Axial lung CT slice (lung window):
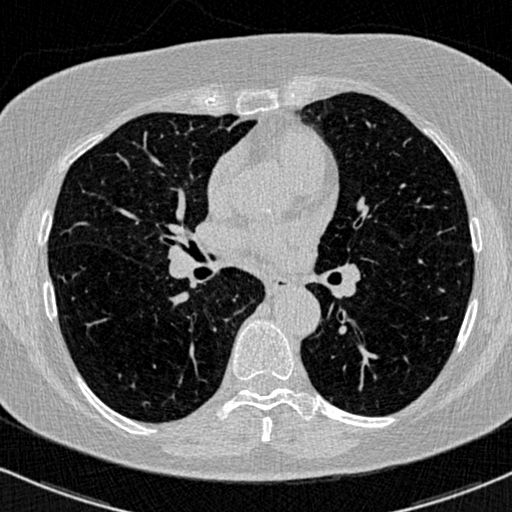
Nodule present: no